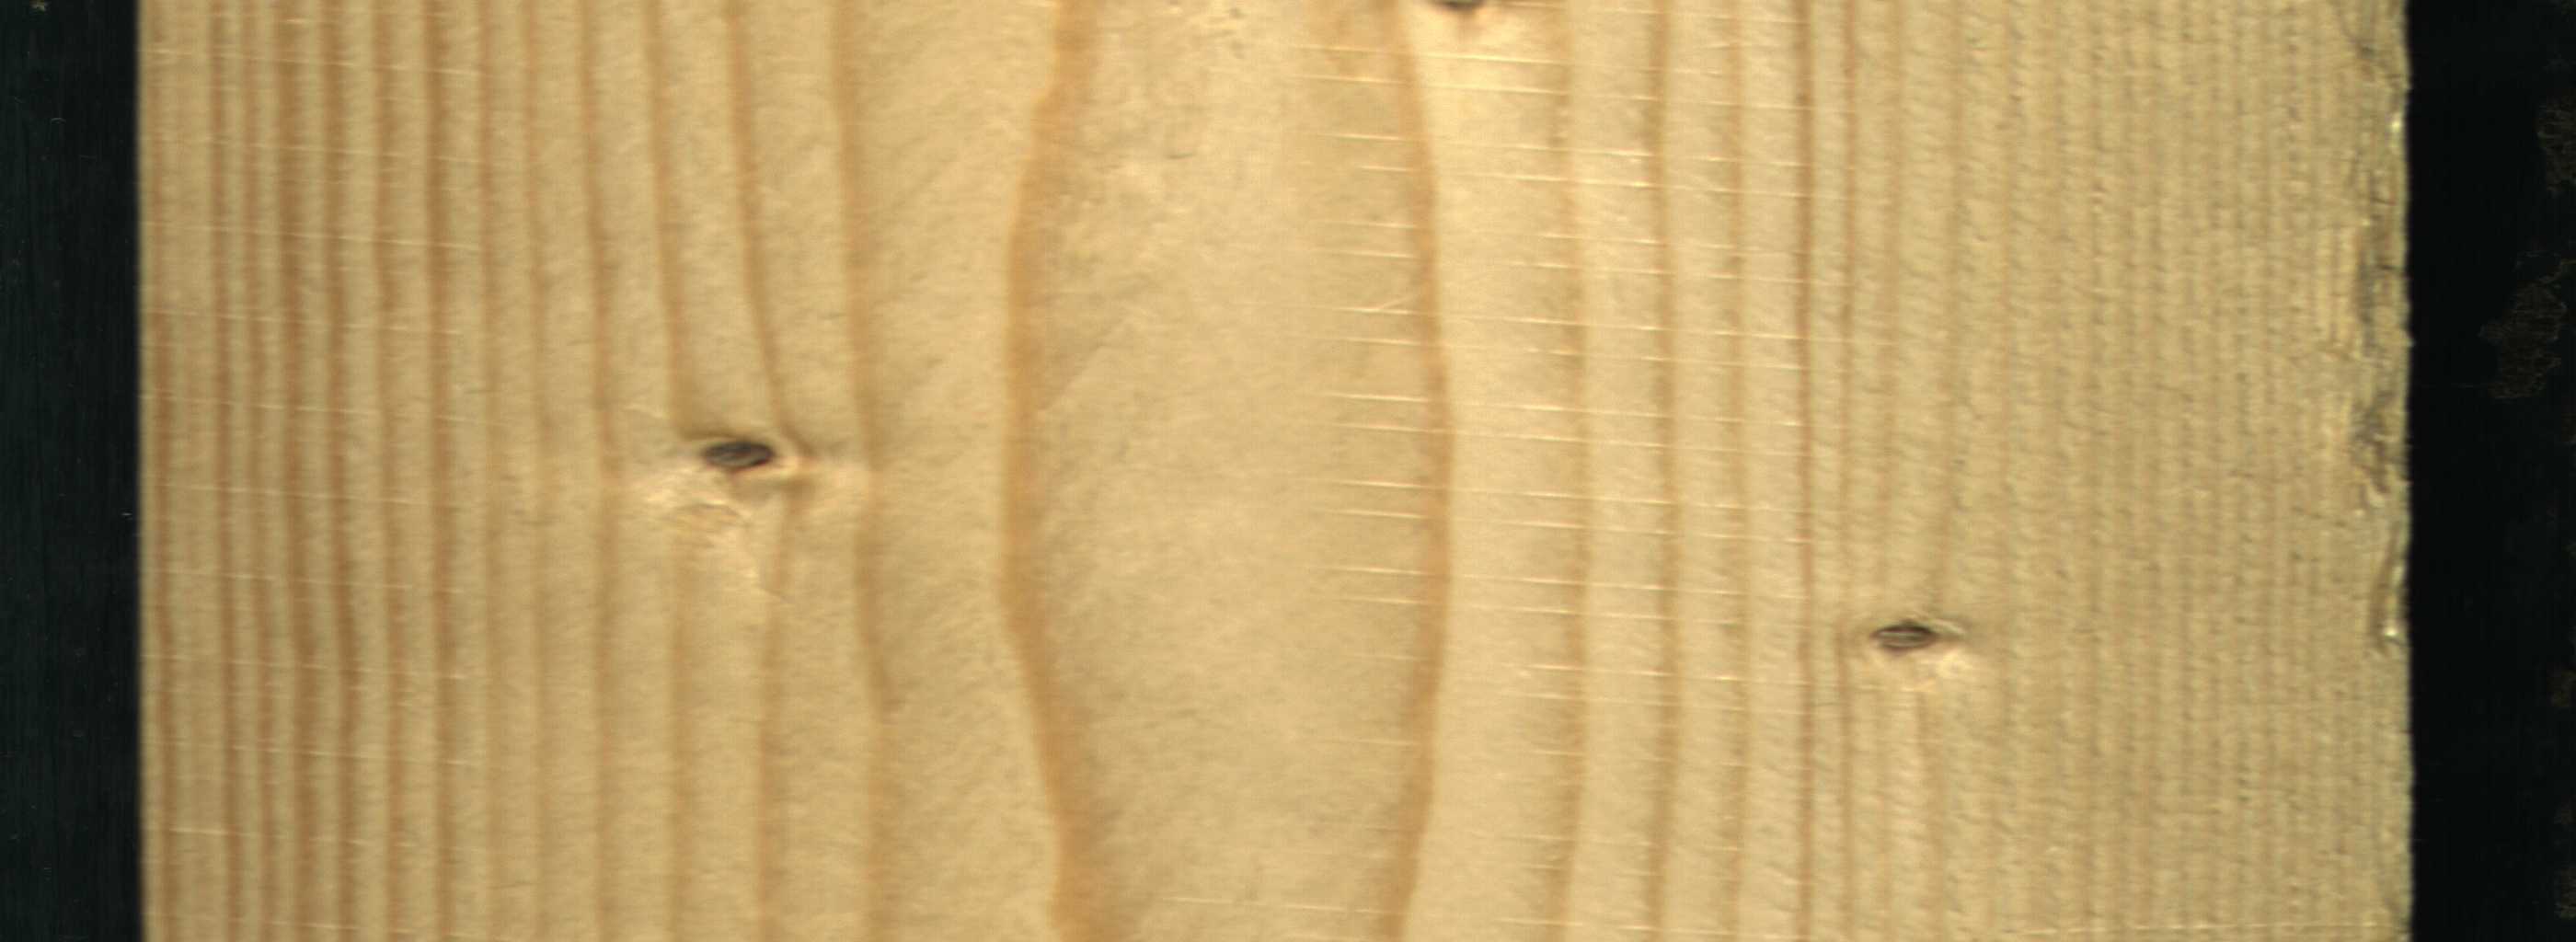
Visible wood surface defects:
Live_Knot
Live_Knot
Live_Knot